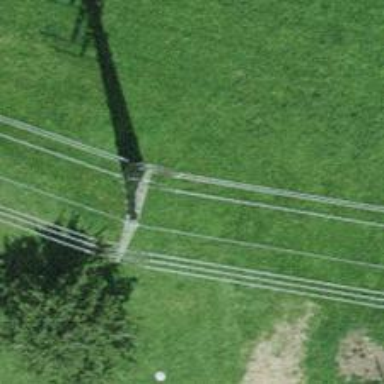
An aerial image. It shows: Power tower.